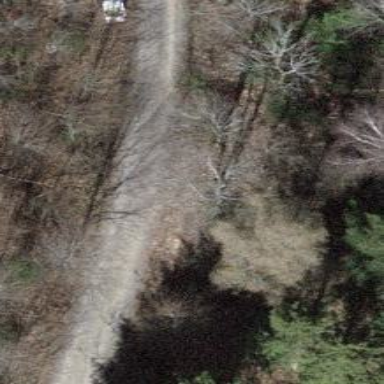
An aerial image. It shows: Gravel track with grade 2 tracktype.